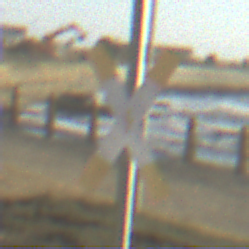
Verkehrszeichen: Andreaskreuz
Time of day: MorningAfternoon
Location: Outdoor (Suburban)
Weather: PartlyCloudy
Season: NotSpecified
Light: Natural